Question: The APK is created once I tried to install the APK on the mobile devices it installs but it doesn't open in the android 6.0 and in the android 5.1 doesnt even install.
The Devices OS are
Android 5.1 -API 22
Android 6.0 - API 23
MY test device are
Android 5.1 using xamarin live player
Android Emulator 6.0
both of them works fine but when I have created the APK it doesn't even work.
This is the build information

I have also adjusted the target framework to 8.0 and 8.1 but still it doesn't work.
Output
<URL>
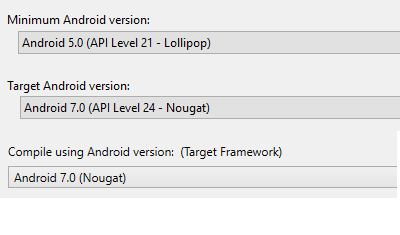
Answer: There must be two .APK files in your bin folder.
1. projectname.Droid.Apk
2. projectname.Droid-Signed.Apk
Use Signed one to run it on Device.